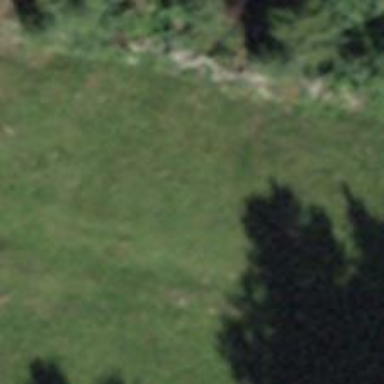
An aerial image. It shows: Grass path.